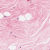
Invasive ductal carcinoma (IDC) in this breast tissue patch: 0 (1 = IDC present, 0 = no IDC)